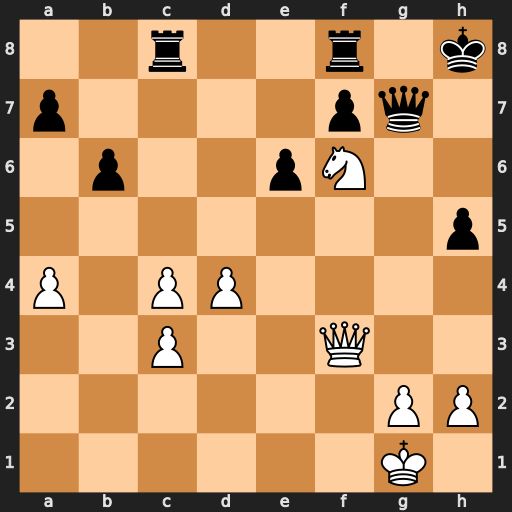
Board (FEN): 2r2r1k/p4pq1/1p2pN2/7p/P1PP4/2P2Q2/6PP/6K1
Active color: w
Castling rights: -
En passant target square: -
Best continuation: Qxh5+ Qh6 Qxh6#